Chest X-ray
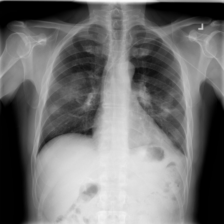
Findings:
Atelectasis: negative
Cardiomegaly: negative
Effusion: negative
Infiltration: negative
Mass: positive
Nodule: negative
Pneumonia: negative
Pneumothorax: negative
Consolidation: negative
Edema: negative
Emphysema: negative
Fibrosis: negative
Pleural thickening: negative
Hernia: negative